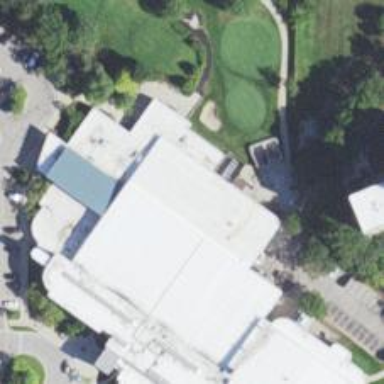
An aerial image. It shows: Clubhouse for golf.